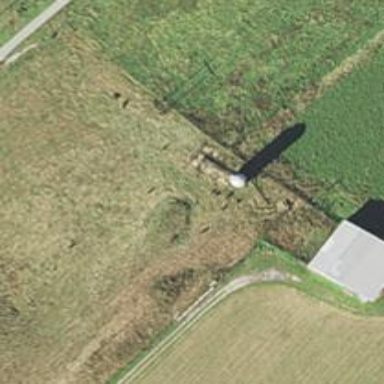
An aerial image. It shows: Silo.